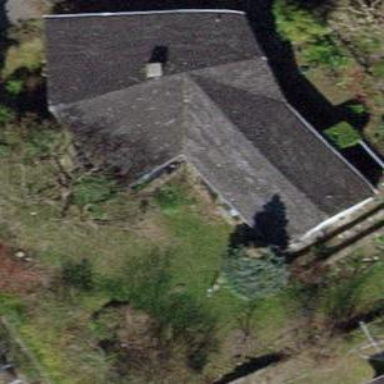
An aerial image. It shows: Detached building with gabled roof.